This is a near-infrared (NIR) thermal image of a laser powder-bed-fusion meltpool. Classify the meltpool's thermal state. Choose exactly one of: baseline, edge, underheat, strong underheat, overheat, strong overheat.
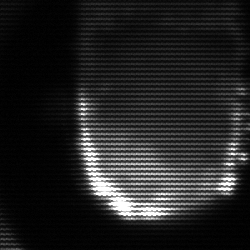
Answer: baseline